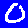
Digit: 0